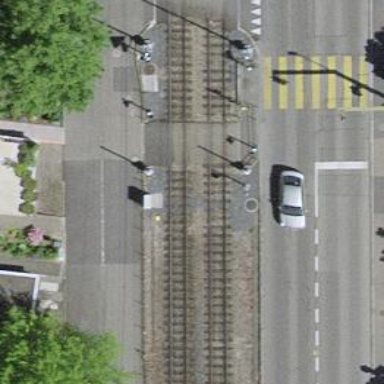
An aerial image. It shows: Railway crossing.